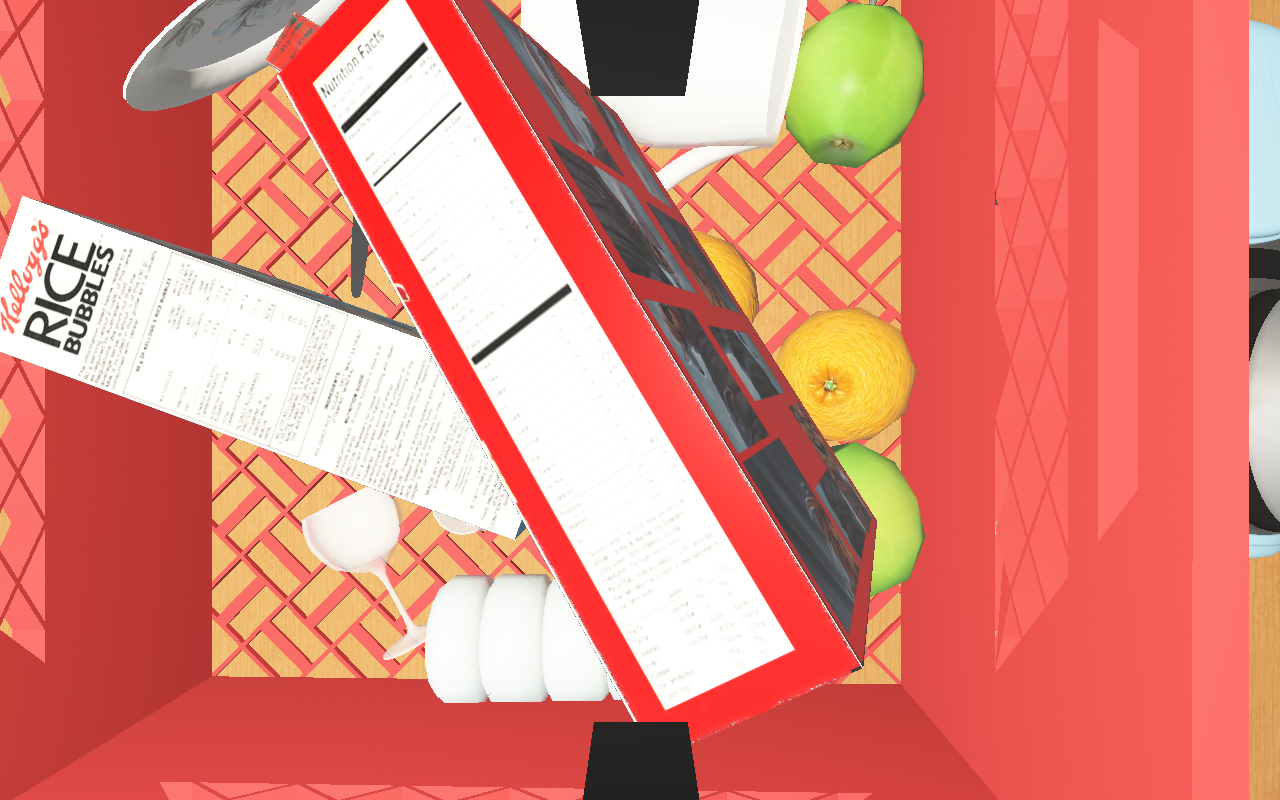
Objects in the scene:
carafe
water bottle
apple
apple
orange
orange
glass
jam jar
cereal box
biscuit box